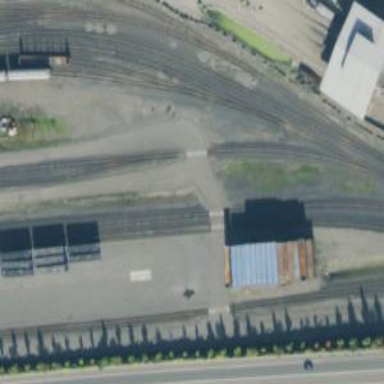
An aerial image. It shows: Level crossing along the railway.